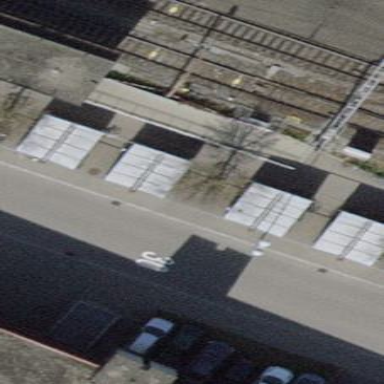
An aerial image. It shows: Shed designated as bicycle parking facility.